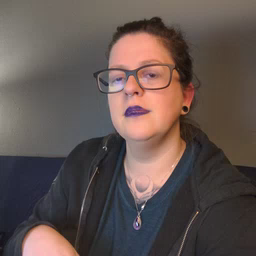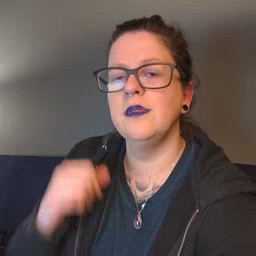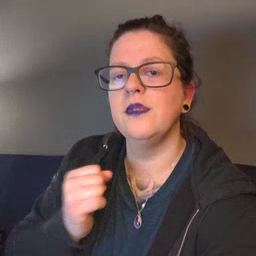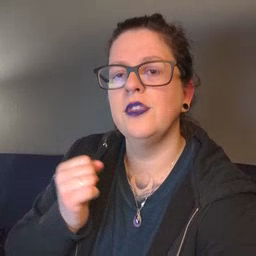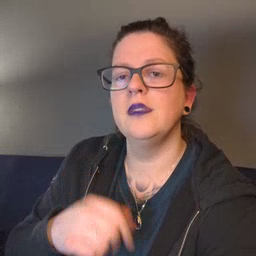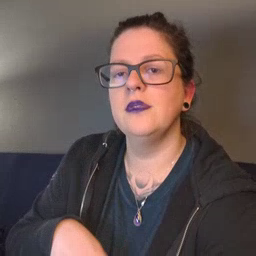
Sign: refrigerator